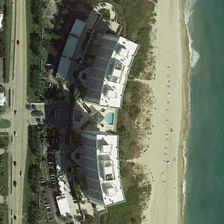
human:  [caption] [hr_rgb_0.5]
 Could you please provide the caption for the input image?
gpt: a white building surrounded by green trees is between a beach and a road .

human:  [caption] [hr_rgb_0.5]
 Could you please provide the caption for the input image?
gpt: a white building surrounded by green trees is between a beach and a road .

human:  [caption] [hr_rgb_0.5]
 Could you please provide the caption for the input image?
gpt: a white building surrounded by green trees is between a beach and a road .

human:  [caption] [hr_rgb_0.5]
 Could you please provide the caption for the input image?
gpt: a white building surrounded by green trees is between a beach and a road .

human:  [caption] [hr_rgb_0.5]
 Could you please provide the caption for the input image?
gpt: a white building surrounded by green trees is between a beach and a road .